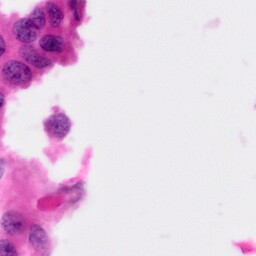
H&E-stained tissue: Pancreatic